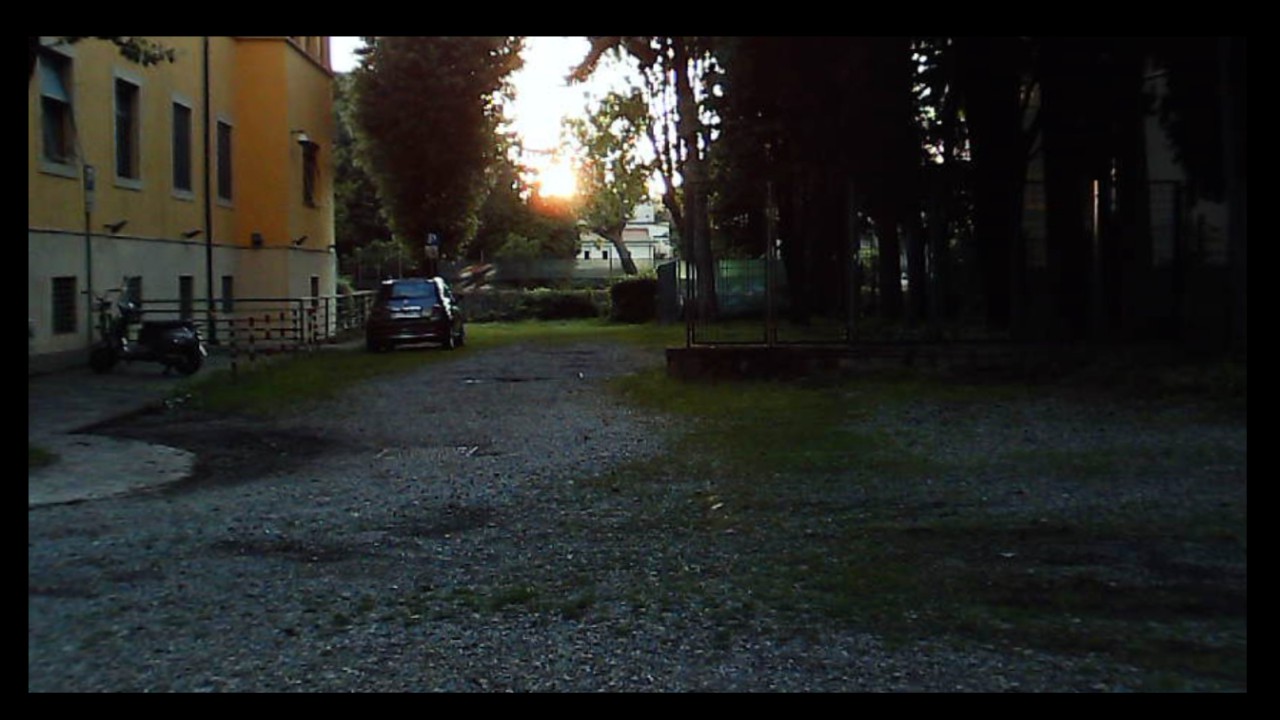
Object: DarwinFPV cineape20